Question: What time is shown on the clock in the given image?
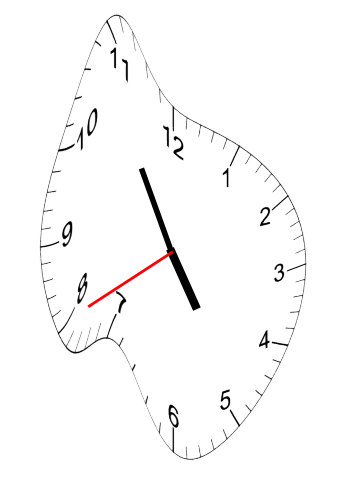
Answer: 04:54:40